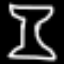
Label: hourglass